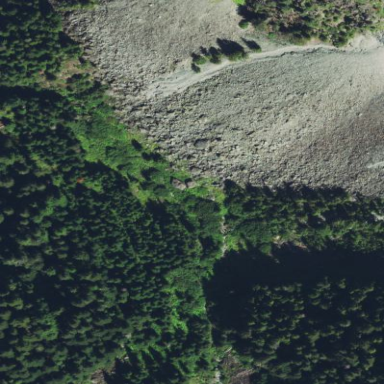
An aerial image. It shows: Scree landscape.